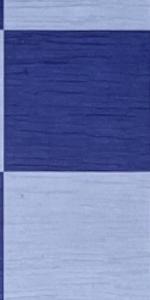
Label: Empty